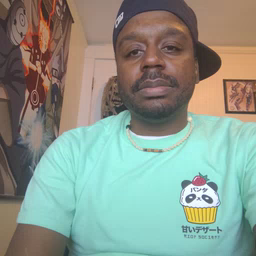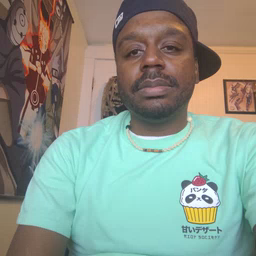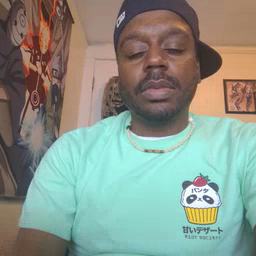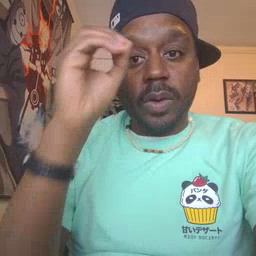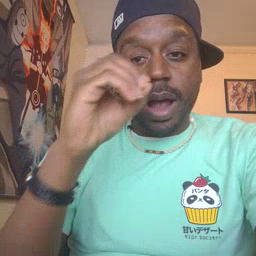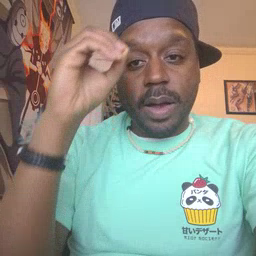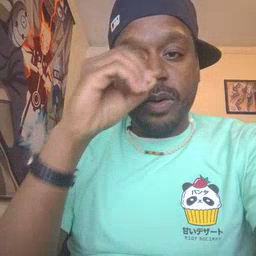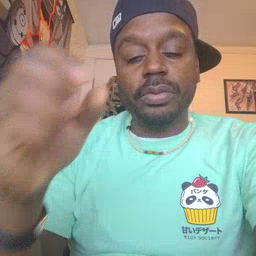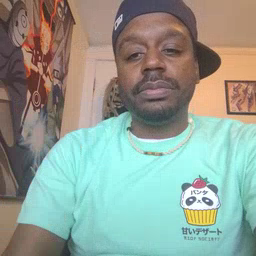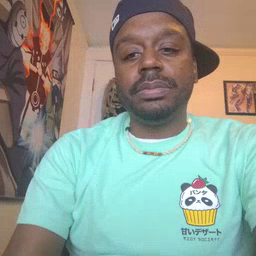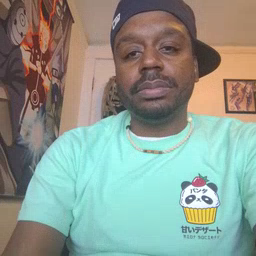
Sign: owl